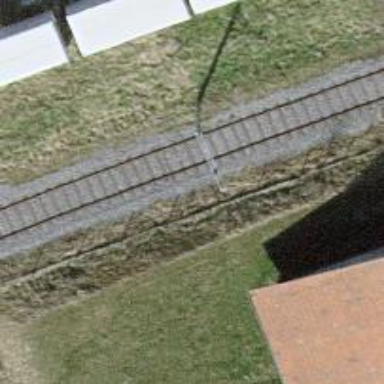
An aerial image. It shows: Single-track spur railway line.